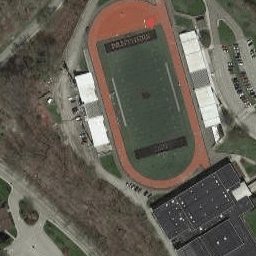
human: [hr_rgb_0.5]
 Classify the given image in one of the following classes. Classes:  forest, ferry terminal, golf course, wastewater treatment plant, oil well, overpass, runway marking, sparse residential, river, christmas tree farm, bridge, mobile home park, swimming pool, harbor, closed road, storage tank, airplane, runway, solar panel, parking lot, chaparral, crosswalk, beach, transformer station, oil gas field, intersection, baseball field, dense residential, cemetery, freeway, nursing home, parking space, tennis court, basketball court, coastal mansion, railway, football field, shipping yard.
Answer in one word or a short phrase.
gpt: football field